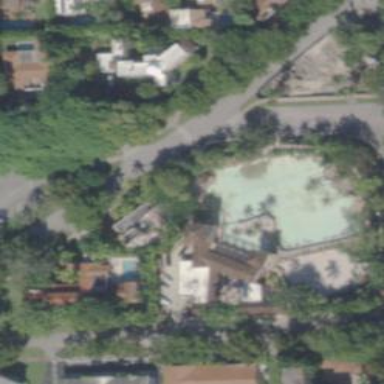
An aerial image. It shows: Swimming pool located in leisure land.